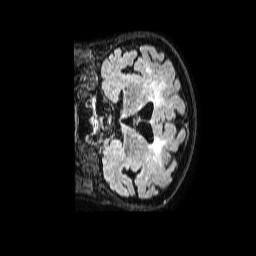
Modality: FLAIR
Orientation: coronal
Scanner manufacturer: philips
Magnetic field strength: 1.5 T
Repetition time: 4.8 s
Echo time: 0.3 s